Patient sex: F
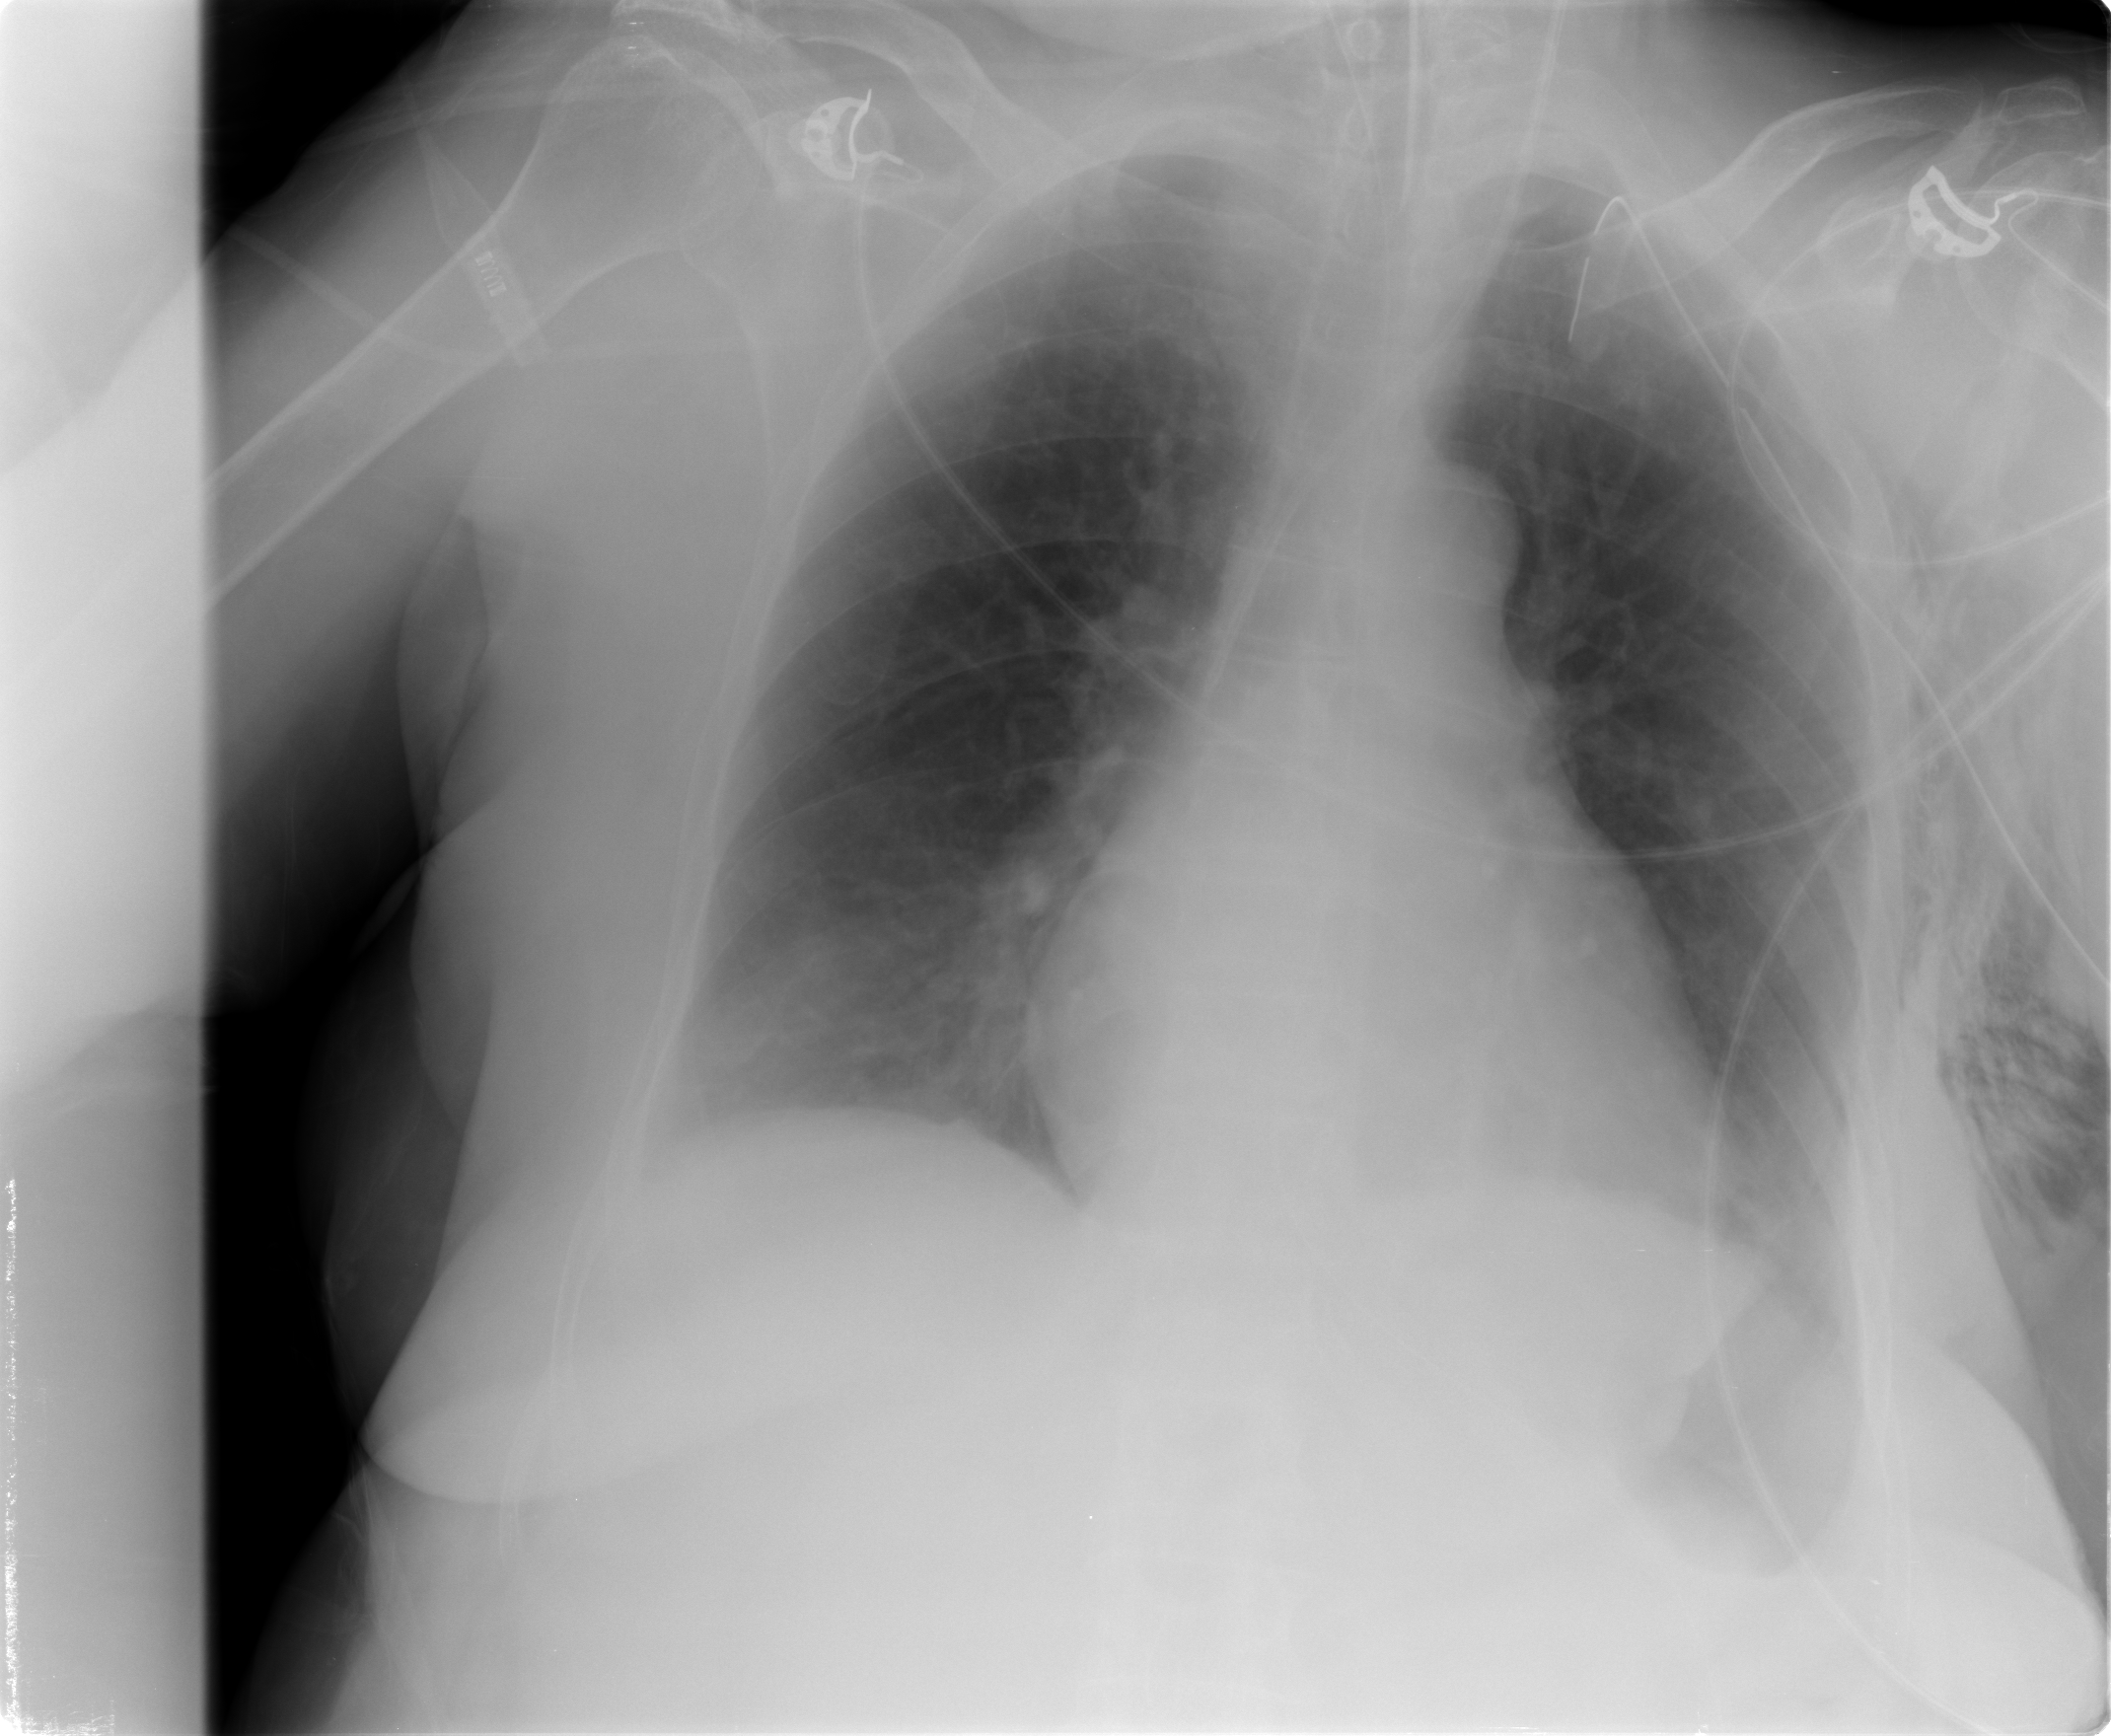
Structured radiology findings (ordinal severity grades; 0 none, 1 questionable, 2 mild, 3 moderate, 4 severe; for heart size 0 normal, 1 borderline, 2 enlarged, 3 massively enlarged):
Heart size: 0
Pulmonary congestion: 0
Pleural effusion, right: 0
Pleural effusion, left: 2
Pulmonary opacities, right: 0
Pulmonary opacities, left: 0
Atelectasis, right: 0
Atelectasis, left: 0